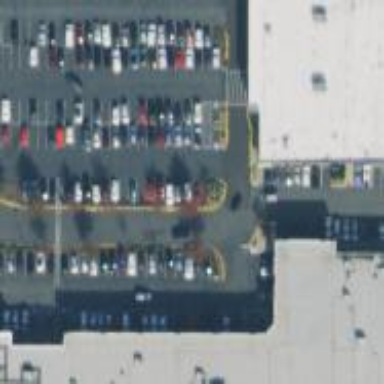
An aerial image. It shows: Retail area.